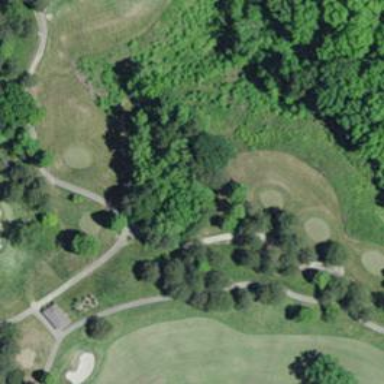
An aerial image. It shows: Footway that doubles as golf path.